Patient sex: M
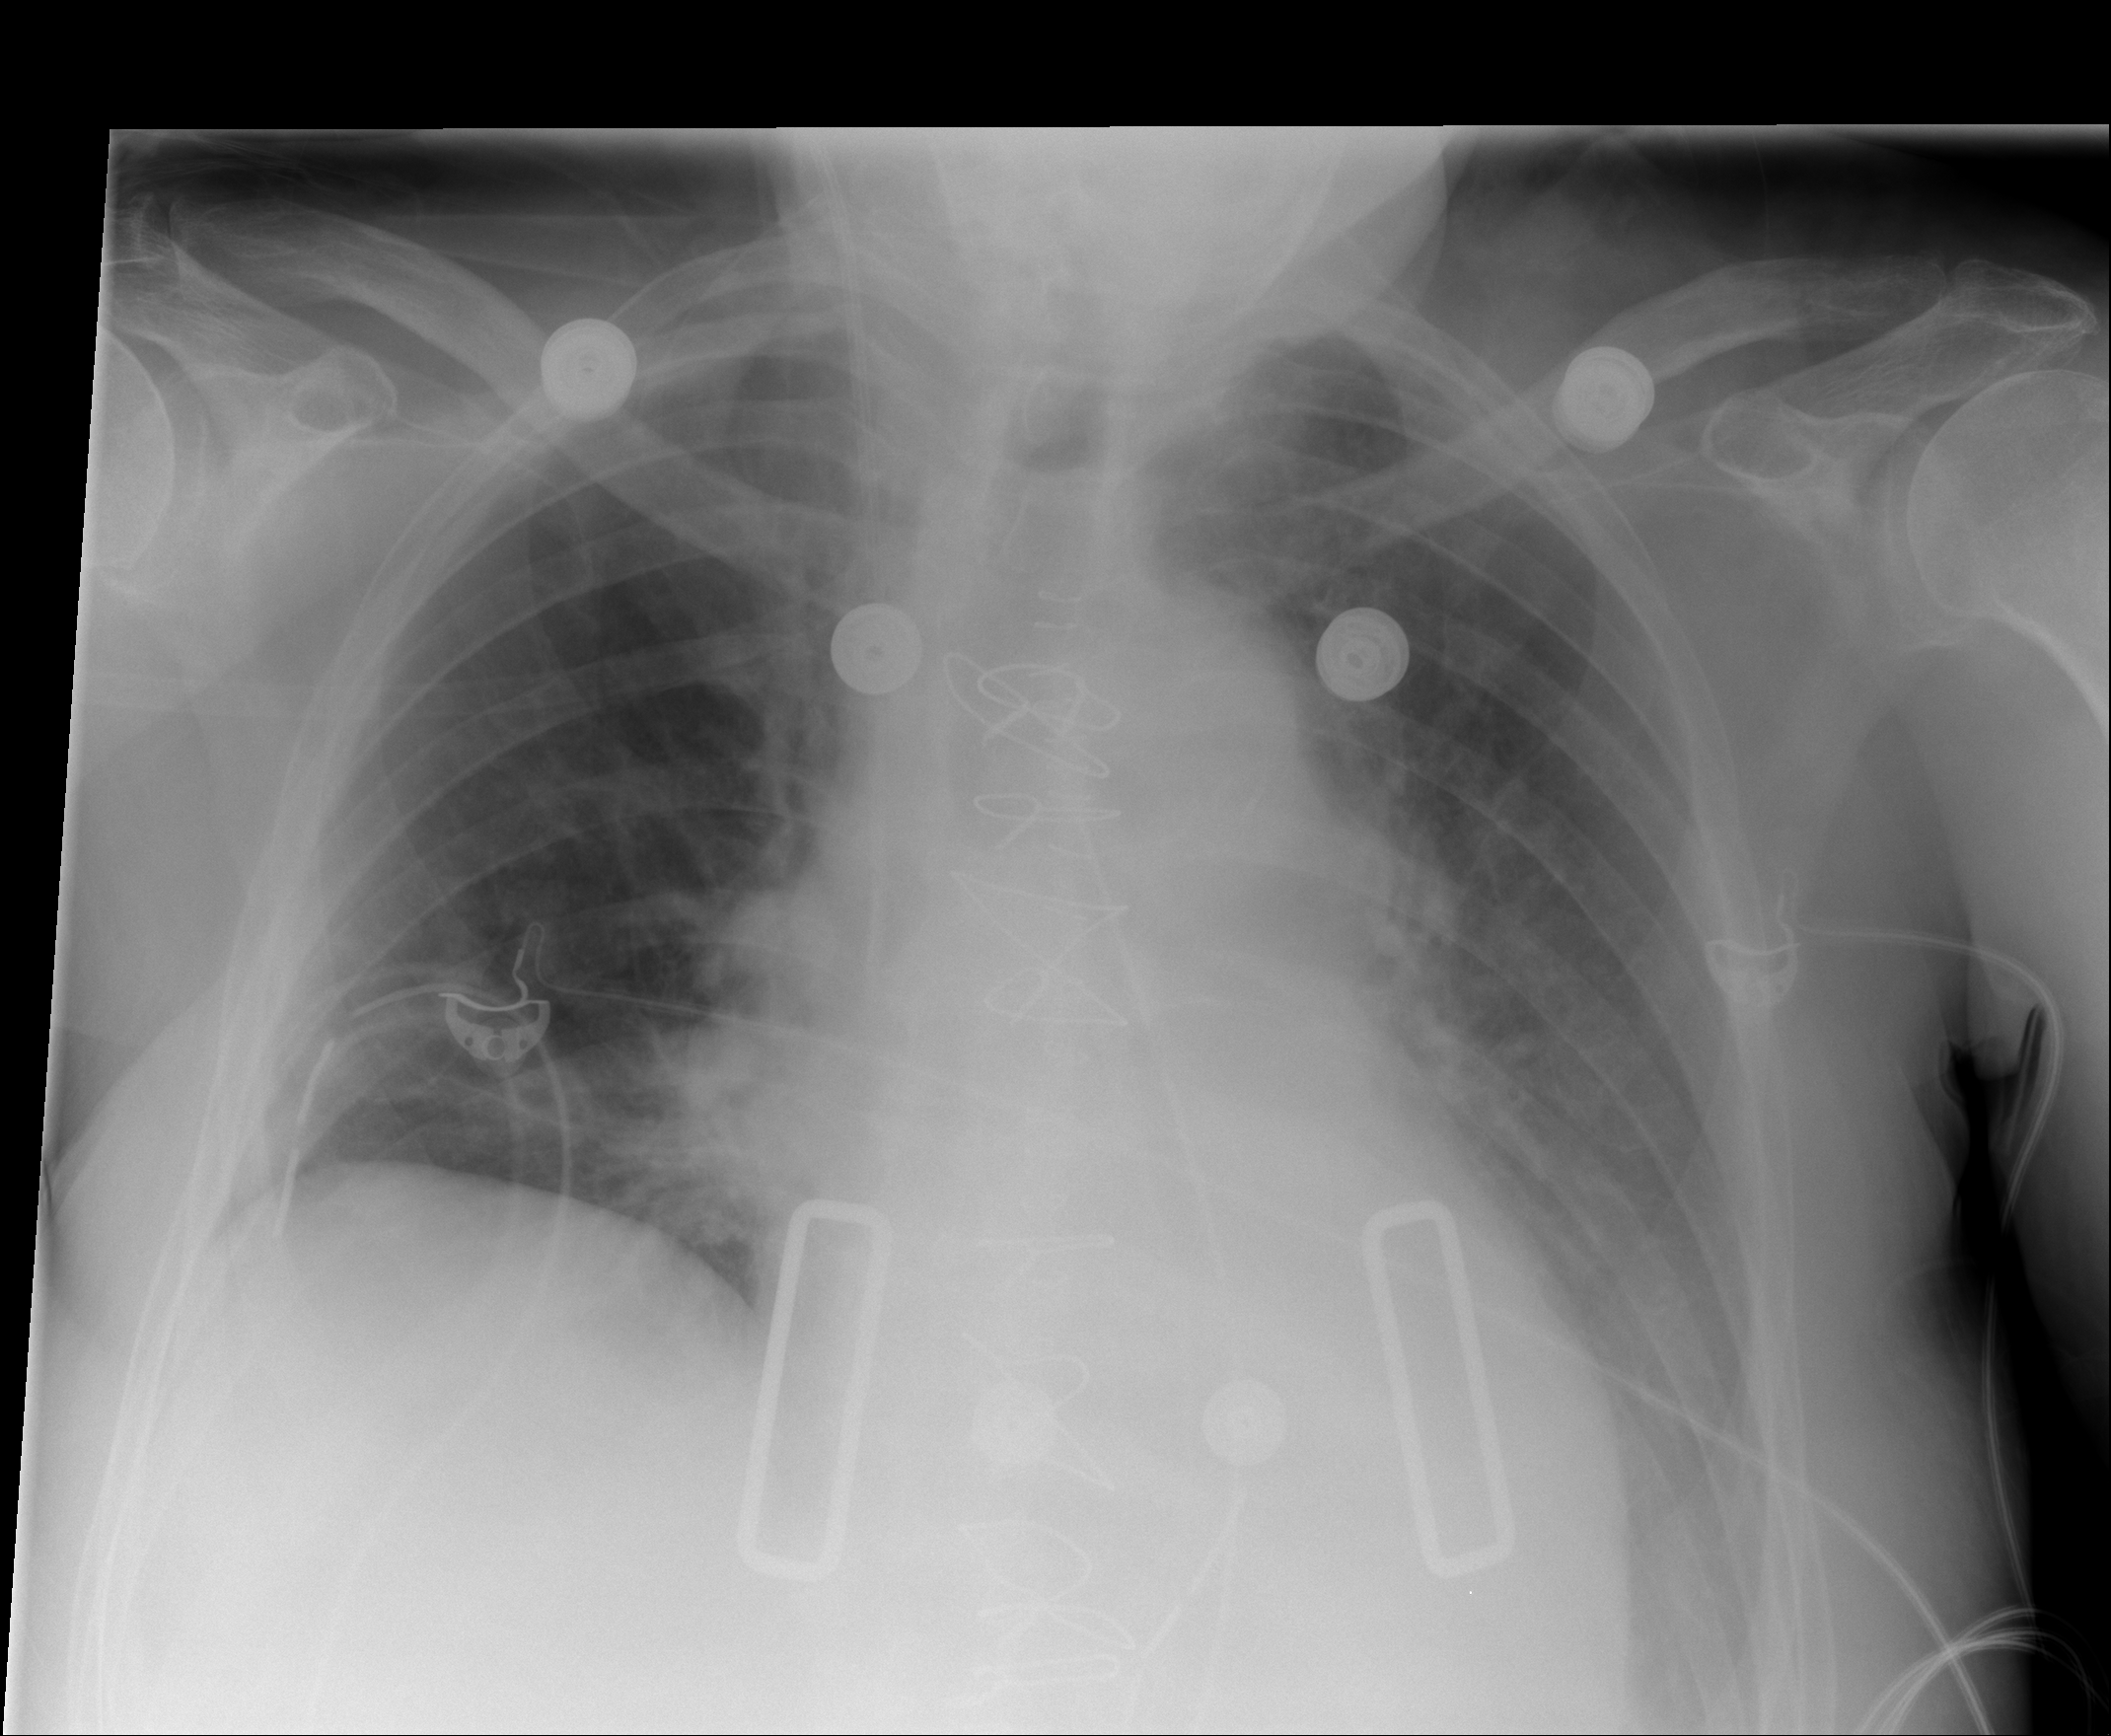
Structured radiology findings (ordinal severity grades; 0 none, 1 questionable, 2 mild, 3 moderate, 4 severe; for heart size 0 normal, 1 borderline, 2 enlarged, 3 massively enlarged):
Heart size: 2
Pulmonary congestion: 2
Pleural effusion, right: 0
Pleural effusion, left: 2
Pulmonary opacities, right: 1
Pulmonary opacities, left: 1
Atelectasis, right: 2
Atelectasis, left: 2